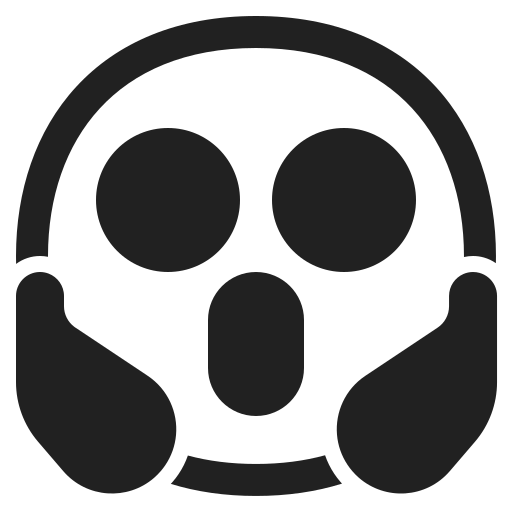
face screaming in fear high contrast